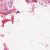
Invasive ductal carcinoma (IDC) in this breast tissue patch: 0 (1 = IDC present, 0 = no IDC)